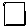
Label: square